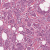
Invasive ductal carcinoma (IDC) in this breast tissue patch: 1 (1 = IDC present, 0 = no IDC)